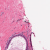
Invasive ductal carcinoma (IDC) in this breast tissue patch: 0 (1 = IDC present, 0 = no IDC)